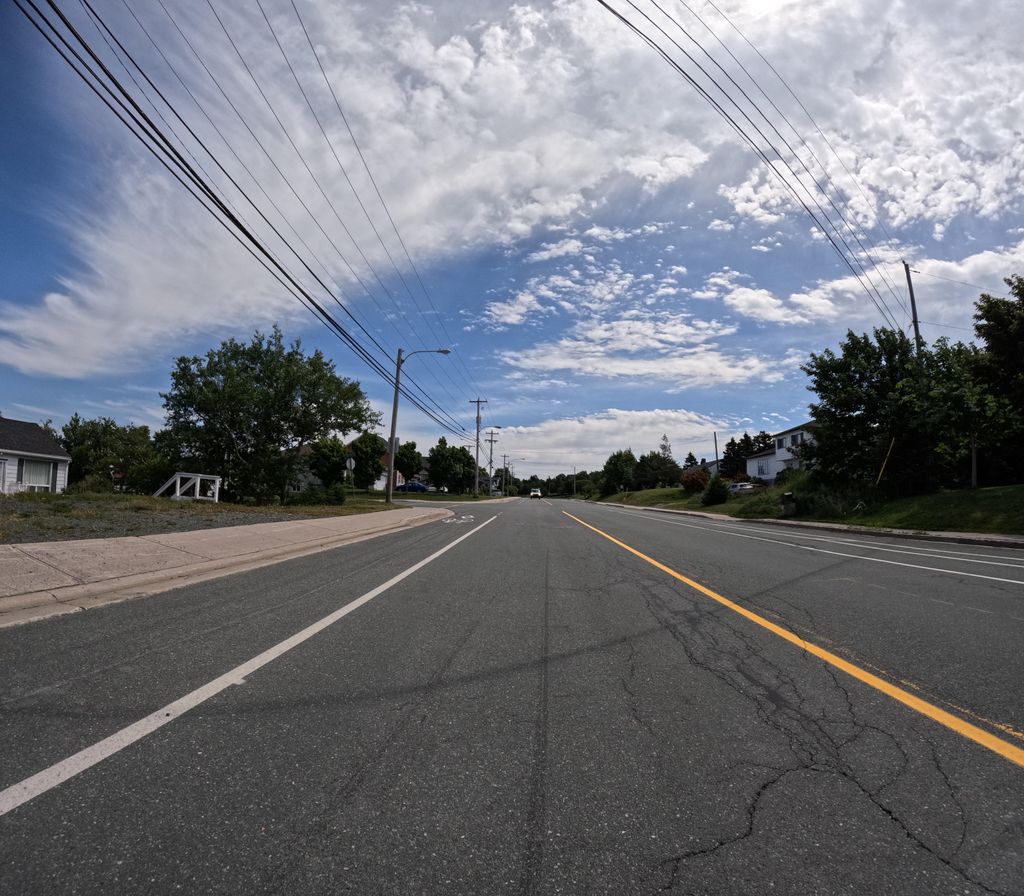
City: st_johns